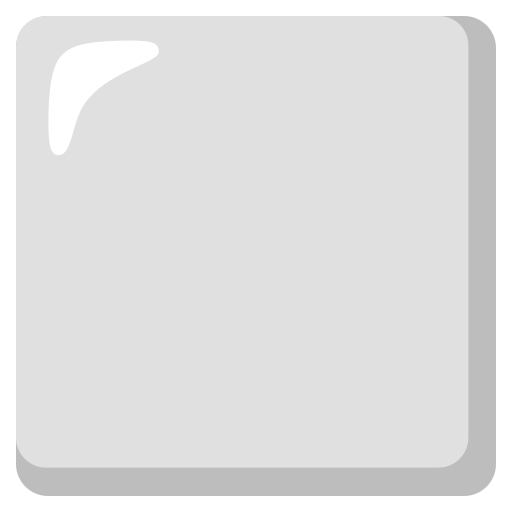
Emoji: ⬜